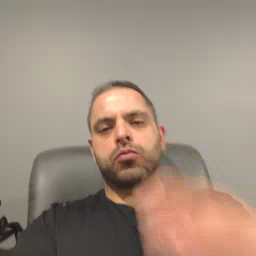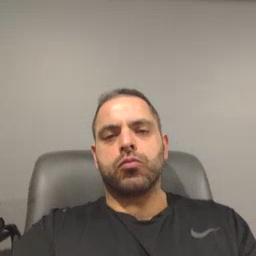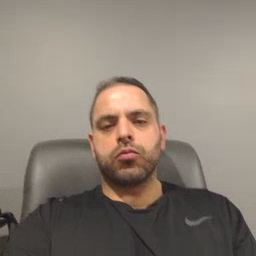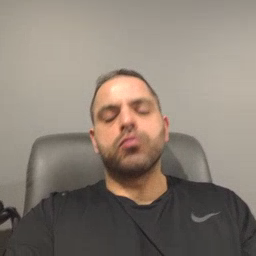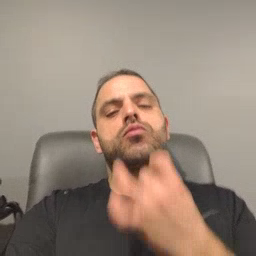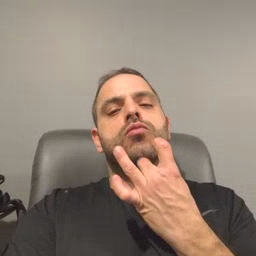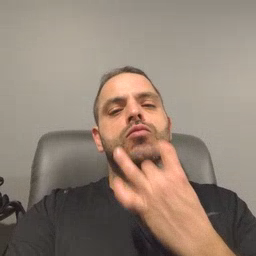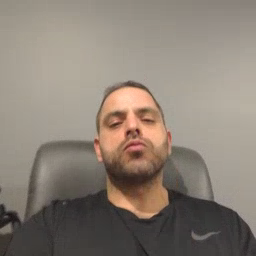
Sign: lamp